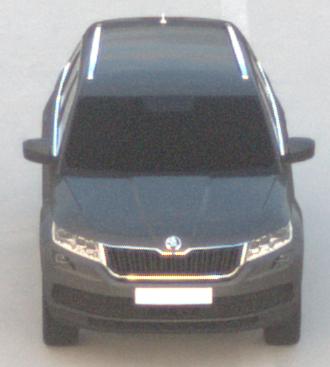
Make: Skoda
Model: Kodiaq 1.4 TSI
Detailed model: Kodiaq
Model produced from: 2017/03
Model produced until: 2018/05
Doors: 5
Color: gray
Road condition: dry road
Daytime: sunrise or sunset
Contrast: medium contrast